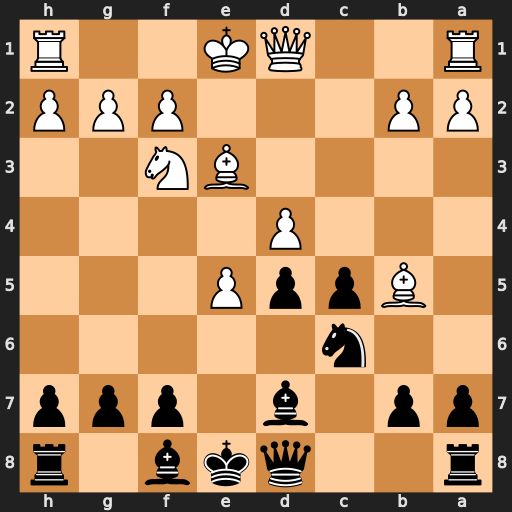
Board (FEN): r2qkb1r/pp1b1ppp/2n5/1BppP3/3P4/4BN2/PP3PPP/R2QK2R
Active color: b
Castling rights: KQkq
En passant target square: -
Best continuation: Qa5+ Qd2 Qxb5